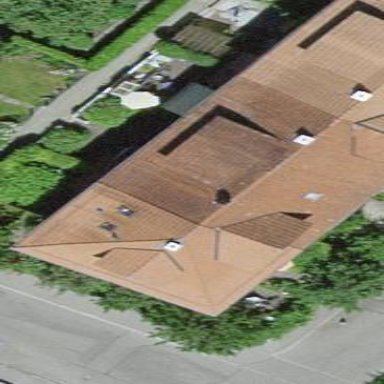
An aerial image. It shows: Gabled roof house.